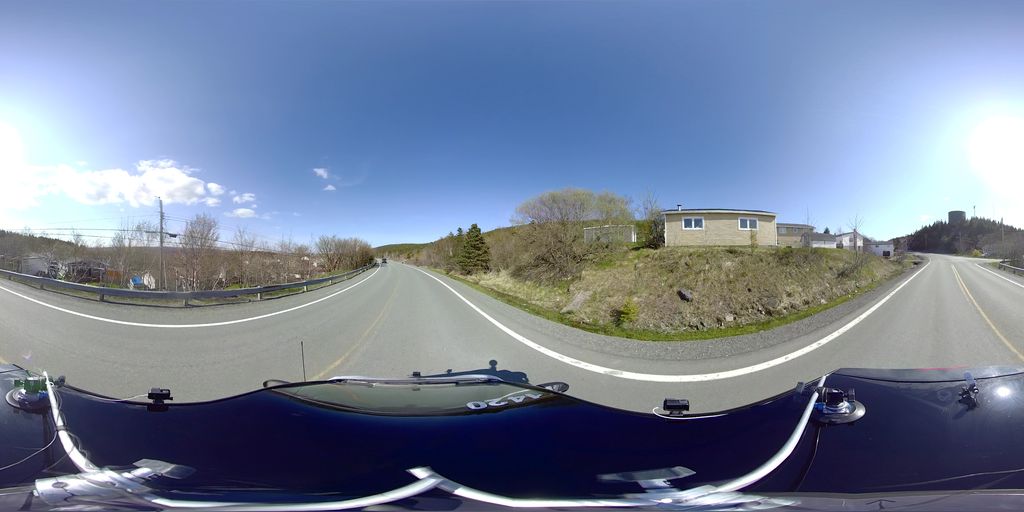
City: st_johns